【题型】填空题　【知识点】平面几何　【难度】medium
如图, 在$\triangle ABC$中, $P$为$AB$上的一点, 在下列四个条件中：$\textcircled{1}$ $\angle ACP=\angle B$；$\textcircled{2}$ $\angle APC=\angle ACB$；$\textcircled{3}$ $AC^2=AP \cdot AB$；$\textcircled{4}$ $AB \cdot CP=AP \cdot CB$, 添加其中一个条件能满足$\triangle APC$和$\triangle ACB$相似的条件有\_\_\_\_\_\_种情况。

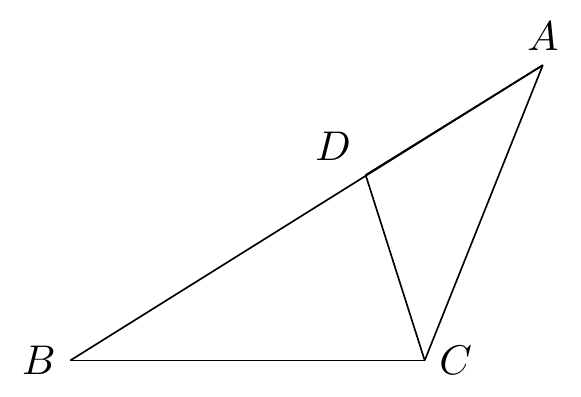
【解答】
解：$\textcircled{1}$ 当$\angle ACP=\angle B$

$\because \angle A=\angle A$

$\therefore \triangle APC \sim \triangle ACB$

$\therefore \textcircled{1}$符合题意

$\textcircled{2}$ 当$\angle APC=\angle ACB$

$\because \angle A=\angle A$

$\therefore \triangle APC \sim \triangle ACB$

$\therefore \textcircled{2}$符合题意

$\textcircled{3}$ 当$AC^2 = AP \cdot AB$

即 $\dfrac{AC}{AB} = \dfrac{AP}{AC}$

$\because \angle A=\angle A$

$\therefore \triangle APC \sim \triangle ACB$

$\therefore \textcircled{3}$符合题意

$\textcircled{4}$ $\because$当$AB \cdot CP = AP \cdot CB$, 即 $\dfrac{PC}{BC} = \dfrac{AP}{AB}$

而$\angle PAC=\angle CAB$

以上条件不能判断$\triangle APC$和$\triangle ACB$相似

$\therefore \textcircled{4}$不符合题意

即有$\textcircled{1}\textcircled{2}\textcircled{3}$这三种情况可得出$\triangle APC \sim \triangle ACB$

故答案为：3